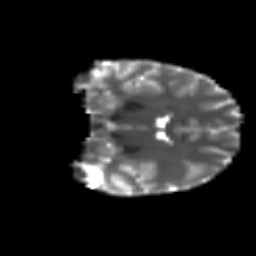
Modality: T2w
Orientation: coronal
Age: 18
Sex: female
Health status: ill
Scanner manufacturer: ge
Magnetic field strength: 3 T
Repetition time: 6.752 s
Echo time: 0.079 s